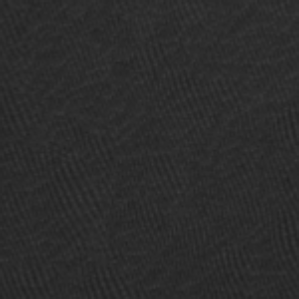
Label: frost